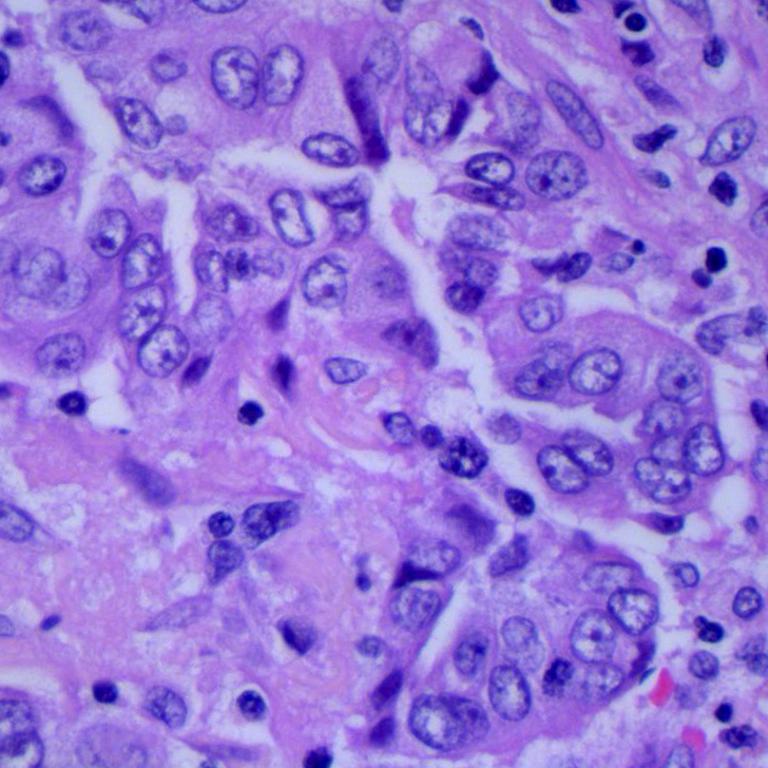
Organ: lung
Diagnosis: adenocarcinomas